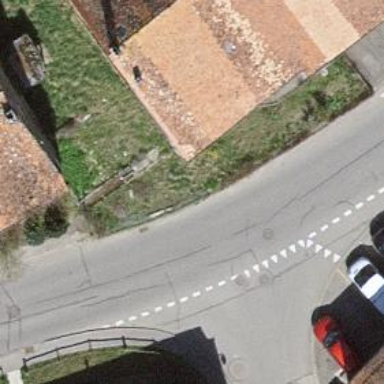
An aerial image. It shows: Secondary road with asphalt surface.